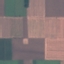
Land use / land cover: AnnualCrop